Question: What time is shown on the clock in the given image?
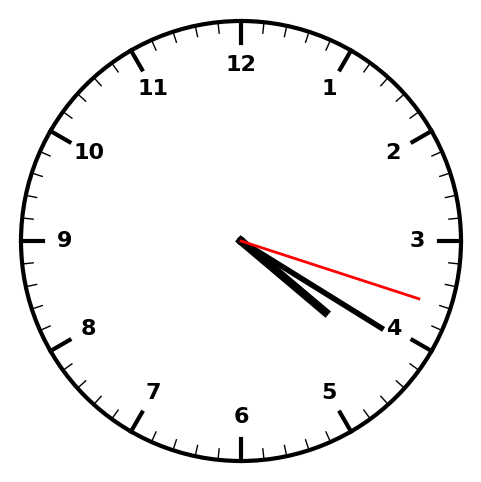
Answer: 04:20:18